Question: I've spent a while looking for a solution to this but haven't found one. I'd like to create a Tab Bar Controller with a navigation bar which is present in all child views. From what i gather, the hierarchy does not allow this, as a tab bar is (equal?) or higher in the hierarchy than a Navigation Controller, and therefor the only simple implementation is to embed each child view of the Tab Bar Controller in a Navigation Controller, like this:

I was wondering if there is any technical reason why it wouldn't be possible to program a custom Tab Bar Controller that features a Navigation Bar. I'm not asking someone to implement this for me, but as I haven't found any library/existing example of it, I'd like to know if there's any technical reason why this isn't possible, before I go down the path of trying to implement it.
Thanks for the help
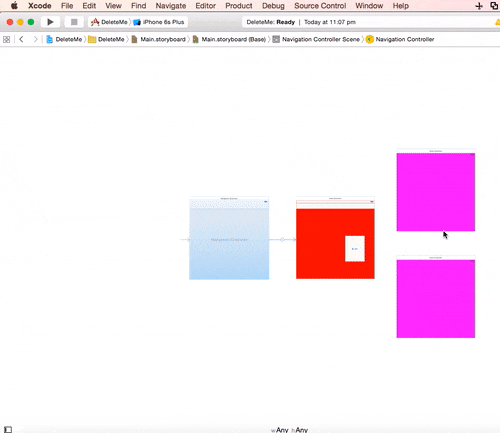
Answer: Even if I have not met solutions like yours, and also as I was always aware of such solutions, I would try to implement and sent to beta app review.
Docs say you shouldn't do that, and Apple doesn't want you to do this and it can and will cause problems.
But if you don't mind you make a little hack : Just .
1. Put a TabBar to your view,
2. make the view controller for this view a tabBar delegate
3. respond to user event on this tabBar in the code of this view controller.
---
I created a solution (few years ago), that was made of , being view controller view controller. As it was a bit hard to establish, I used a library name 'ISMViewController'.
It seemed to be a little hack, but in the App review. I sent a project to the app review, right after establishing those simple scenes, with some empty buttons and labels, just to check if they are fine with it. They were. So then I started to develop on this controller scheme and it's still in the App Store.
If something is obviously not supported to do in storyboard, it is likely not to be a common solution, or not good way. But I don't think it is absolutely forbidden.
For example tab bar controller as well as master detail view controller for iPad should be root view controller for some reasons.
Apple conventions followed by reviewing apps in the App Review could comply with these solutions, but I would definitely try.